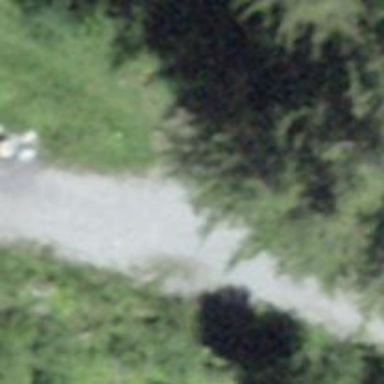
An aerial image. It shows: Bench for seating.